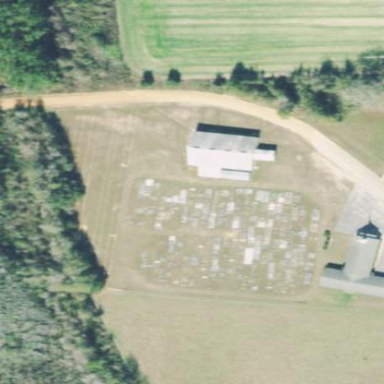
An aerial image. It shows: Cemetery.